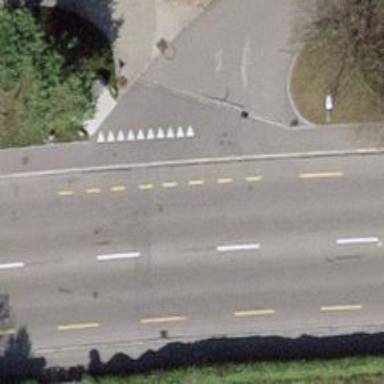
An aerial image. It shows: Primary highway with asphalt surface and designated lane for cyclists.